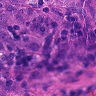
Metastatic tissue present: yes